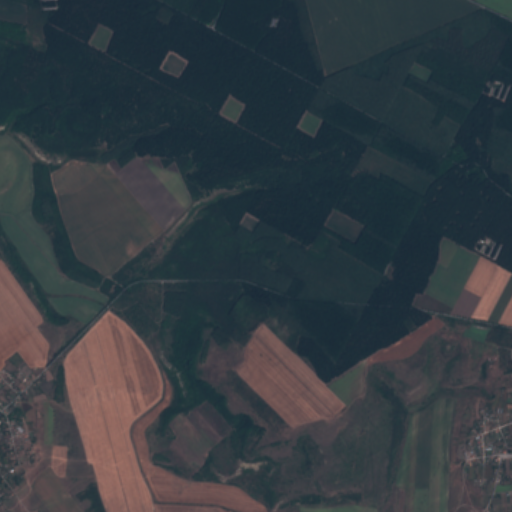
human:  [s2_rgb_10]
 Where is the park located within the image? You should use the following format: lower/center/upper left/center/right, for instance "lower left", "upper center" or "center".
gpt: The park is located in the lower left of the image.
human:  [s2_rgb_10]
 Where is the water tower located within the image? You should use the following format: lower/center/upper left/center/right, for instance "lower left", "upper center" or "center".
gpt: The water tower is located in the upper right of the image.
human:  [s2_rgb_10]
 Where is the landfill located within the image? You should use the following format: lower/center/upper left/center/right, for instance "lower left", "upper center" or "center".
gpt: There is no landfill in the image.